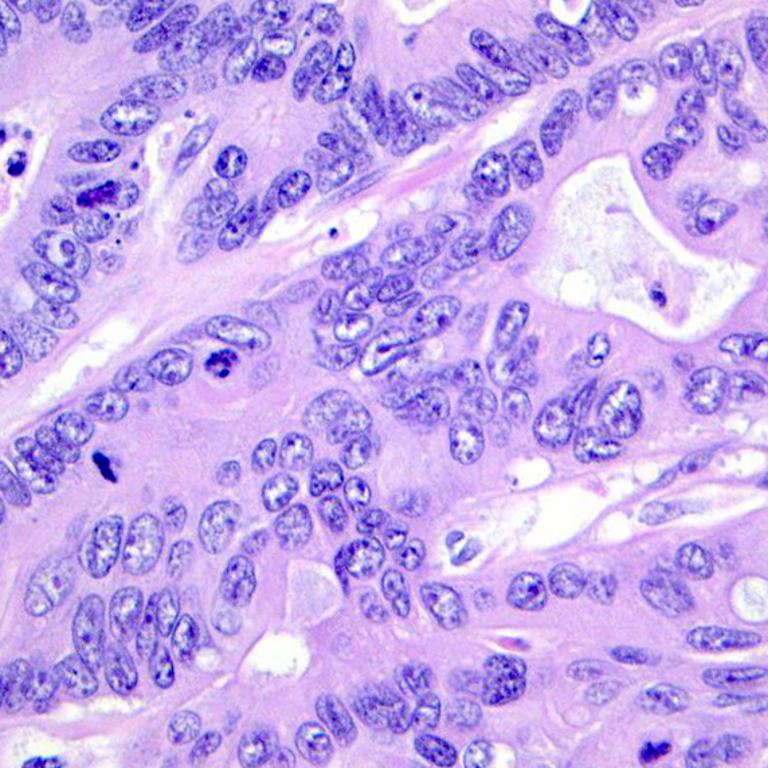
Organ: colon
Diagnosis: adenocarcinomas